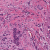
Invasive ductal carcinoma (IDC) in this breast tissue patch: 1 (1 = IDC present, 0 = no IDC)